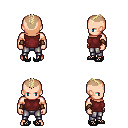
a pixel art fantasy rpg character, male body template, human, light skin, maroon sleeveless shirt, metal pants, white blonde short mohawk hairstyle, cloth bracers, ghillies, four views (front, back, left, right), 2x2 character sprite sheet, small pixel art, hard edges, no anti-aliasing